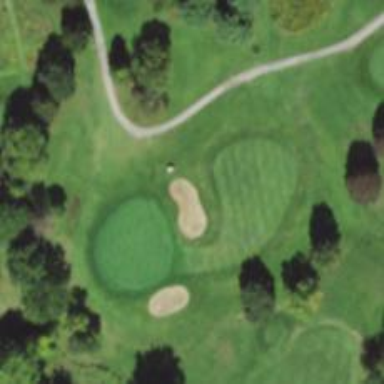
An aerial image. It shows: Golf hole.